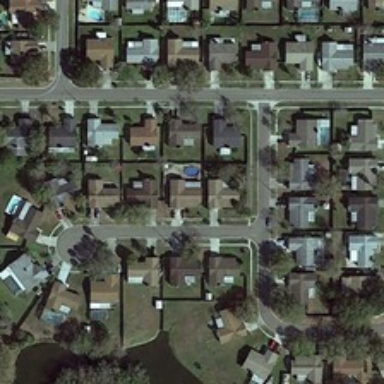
Many buildings and many green trees are in a dense residential area .